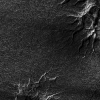
Atmospheric dust classification: not_dusty